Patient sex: F
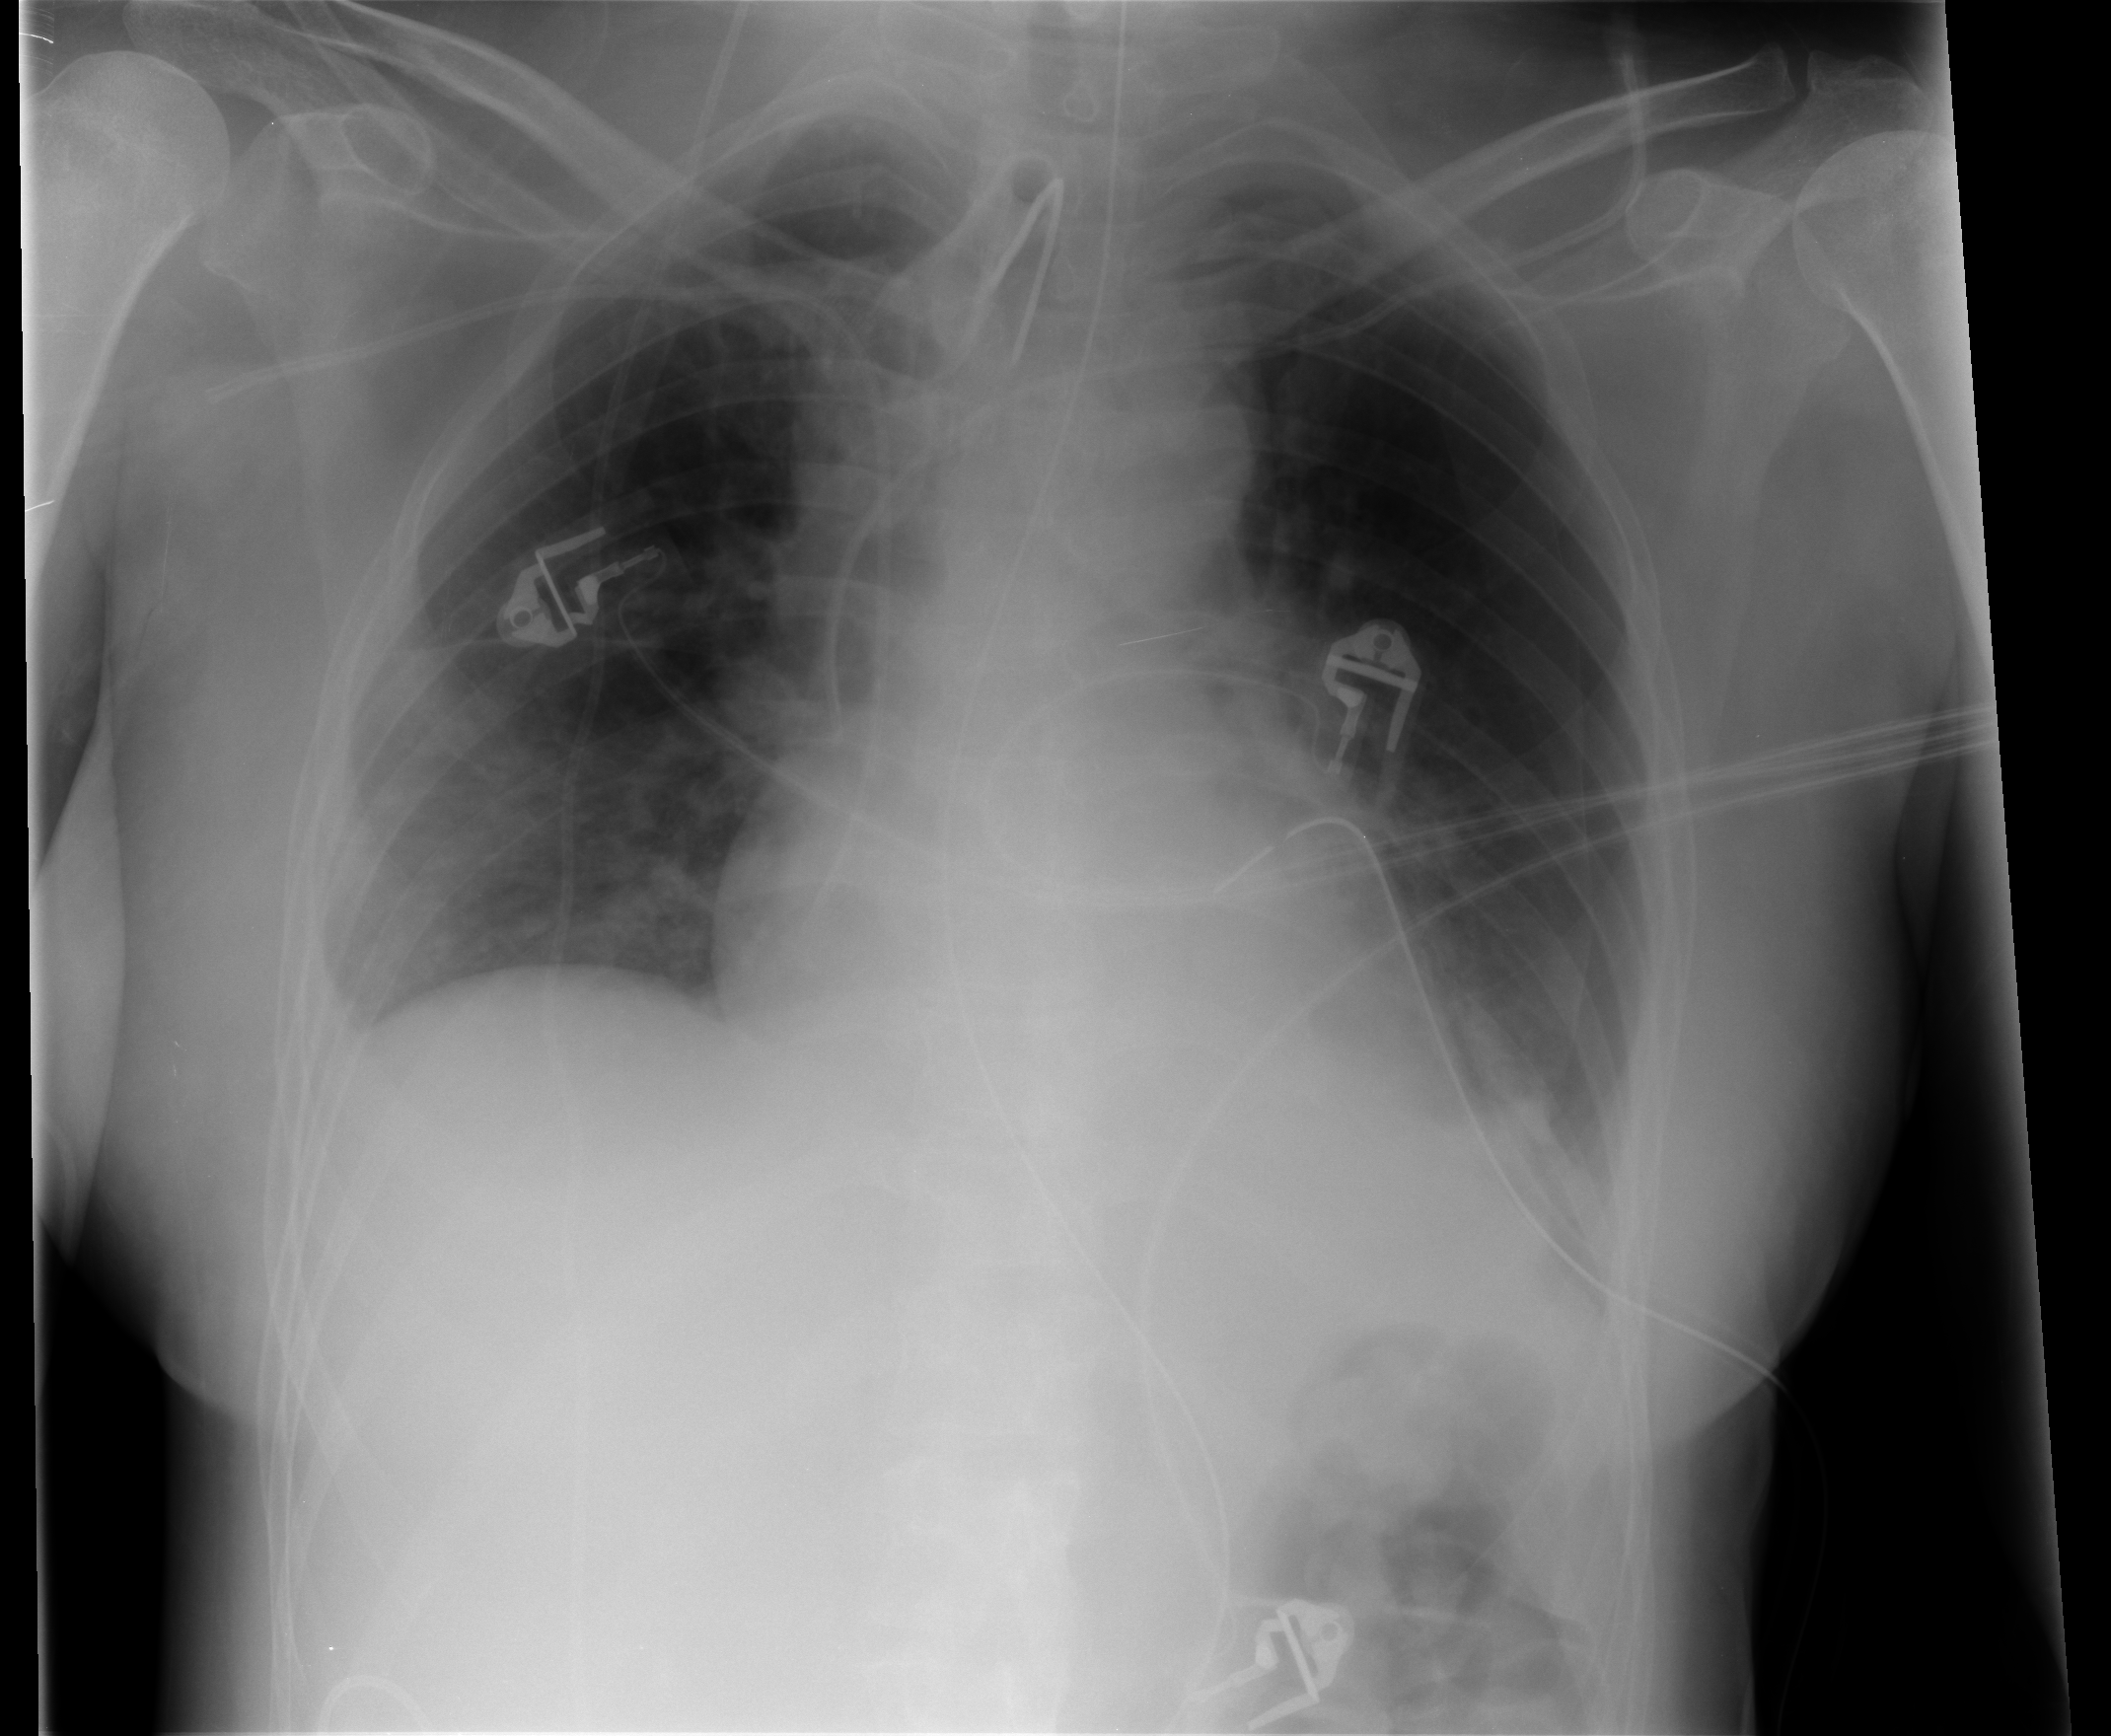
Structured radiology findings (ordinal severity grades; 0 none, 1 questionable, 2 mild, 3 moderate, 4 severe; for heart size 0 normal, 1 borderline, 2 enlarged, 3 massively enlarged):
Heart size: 0
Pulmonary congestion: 0
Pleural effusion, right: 1
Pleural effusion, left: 2
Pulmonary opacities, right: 0
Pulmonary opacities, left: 0
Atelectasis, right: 2
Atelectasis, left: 2